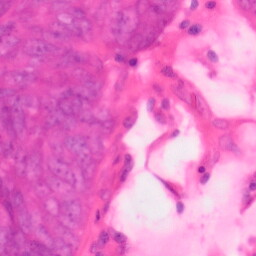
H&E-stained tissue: Colon